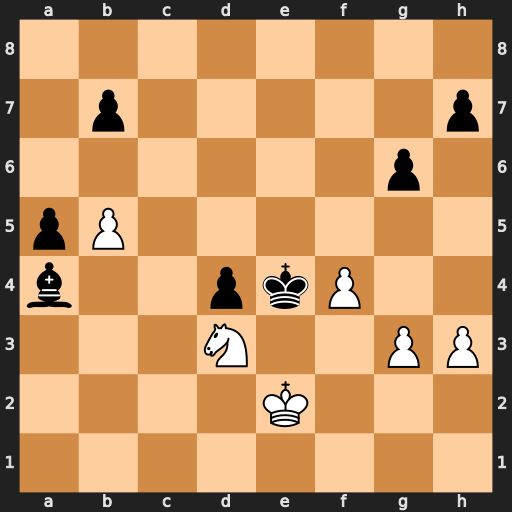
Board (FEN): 8/1p5p/6p1/pP6/b2pkP2/3N2PP/4K3/8
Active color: w
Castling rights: -
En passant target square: -
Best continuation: Nc5+ Kd5 Nxa4 Kc4 g4